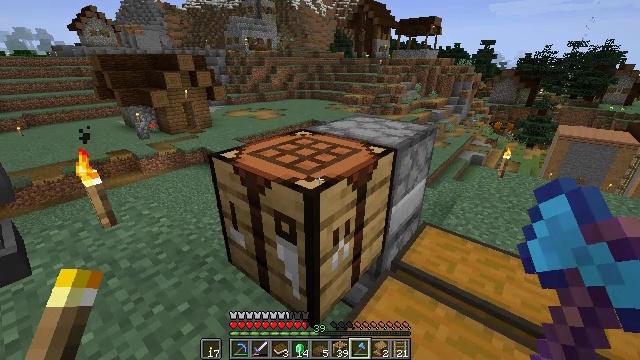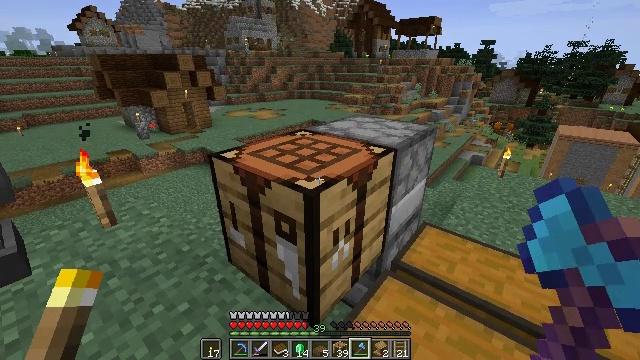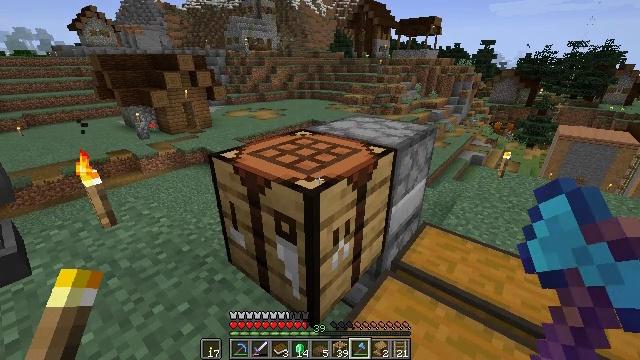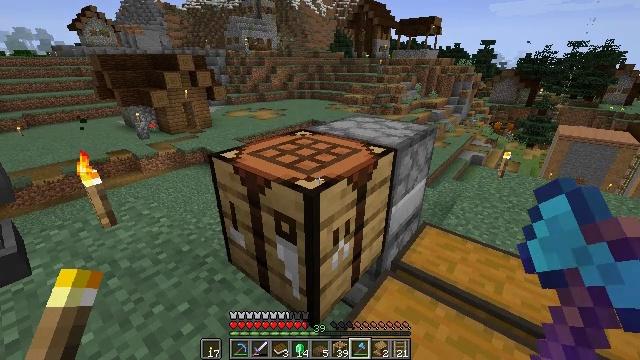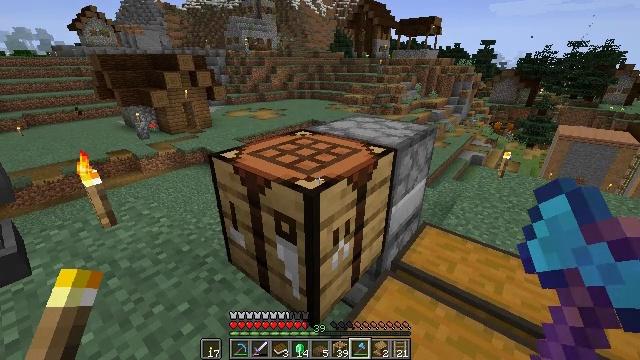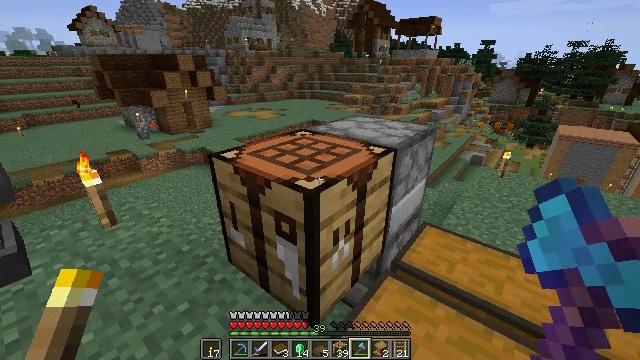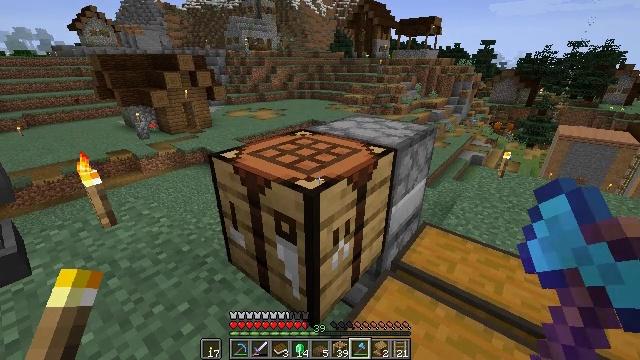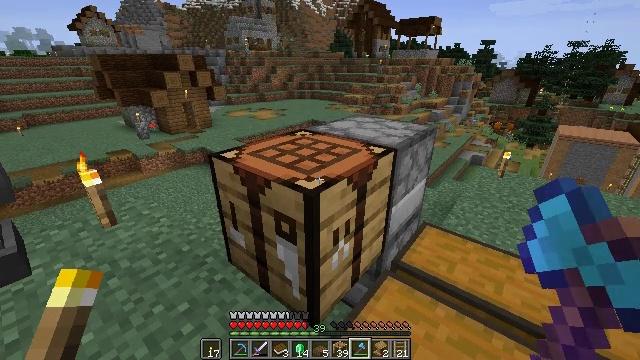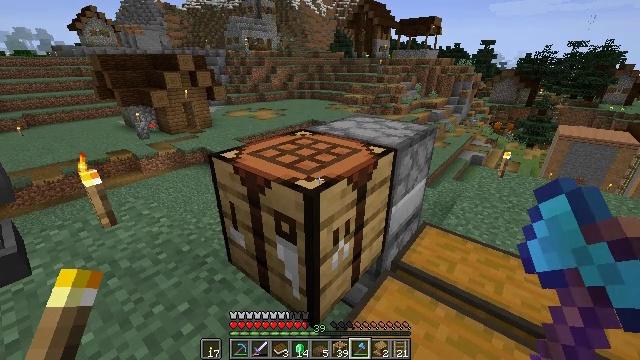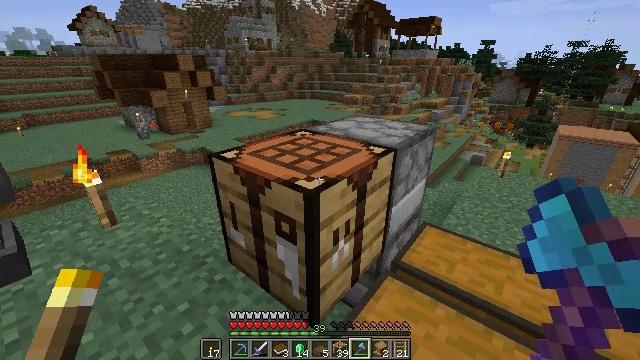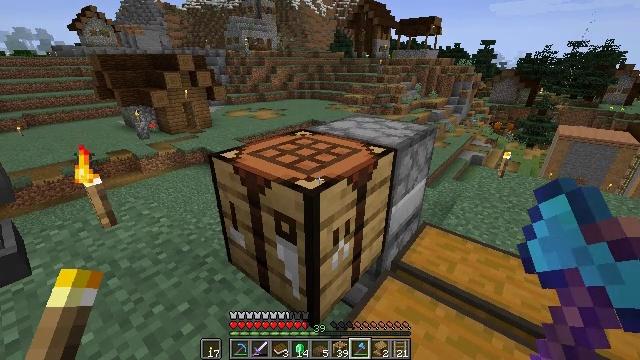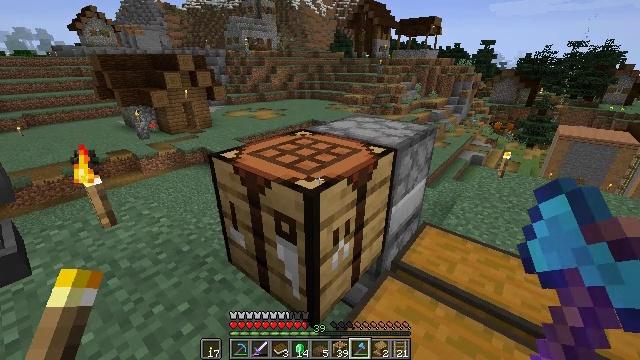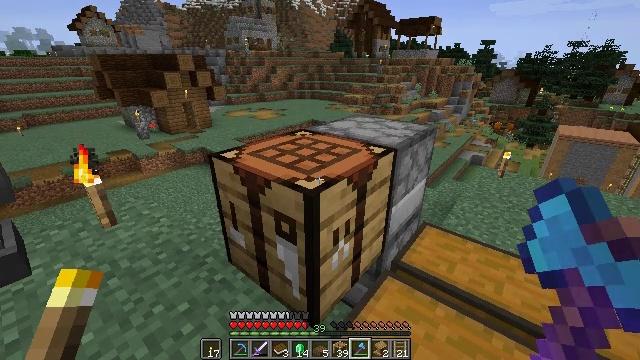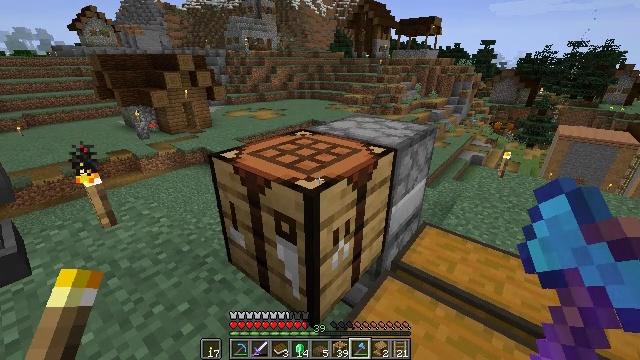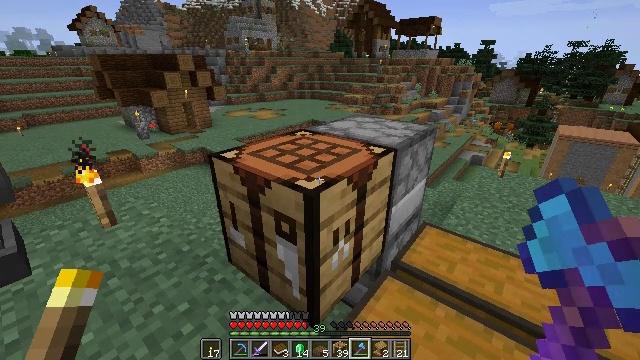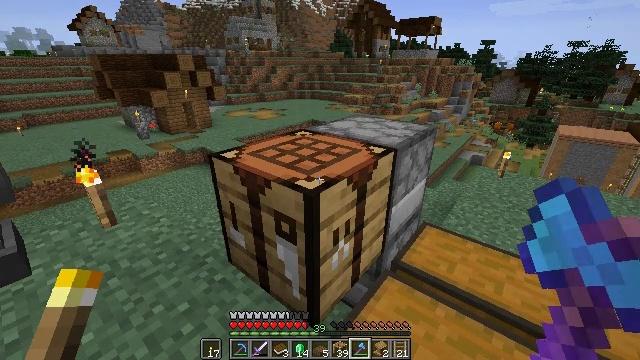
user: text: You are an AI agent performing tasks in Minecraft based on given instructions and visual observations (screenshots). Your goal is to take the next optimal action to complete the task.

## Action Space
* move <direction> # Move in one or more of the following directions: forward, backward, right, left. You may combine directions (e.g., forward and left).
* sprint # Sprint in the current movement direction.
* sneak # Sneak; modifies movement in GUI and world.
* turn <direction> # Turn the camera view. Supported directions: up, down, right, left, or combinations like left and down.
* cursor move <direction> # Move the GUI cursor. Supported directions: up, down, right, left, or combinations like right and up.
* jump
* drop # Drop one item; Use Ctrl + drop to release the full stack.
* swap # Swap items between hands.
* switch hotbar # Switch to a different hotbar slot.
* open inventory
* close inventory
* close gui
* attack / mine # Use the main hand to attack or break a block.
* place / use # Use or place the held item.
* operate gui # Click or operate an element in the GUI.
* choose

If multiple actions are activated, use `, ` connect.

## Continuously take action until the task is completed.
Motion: motion action
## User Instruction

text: Reclaim the spruce slab for later use.
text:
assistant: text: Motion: no_op
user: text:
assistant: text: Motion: no_op
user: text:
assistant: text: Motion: no_op
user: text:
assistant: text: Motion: no_op
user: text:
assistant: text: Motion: no_op
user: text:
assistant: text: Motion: no_op
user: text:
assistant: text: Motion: no_op
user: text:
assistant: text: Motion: no_op
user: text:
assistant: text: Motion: no_op
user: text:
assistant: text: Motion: no_op
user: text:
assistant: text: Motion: no_op
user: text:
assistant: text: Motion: no_op
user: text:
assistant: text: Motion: no_op
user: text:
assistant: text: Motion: no_op
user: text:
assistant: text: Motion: no_op
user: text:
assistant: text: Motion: no_op
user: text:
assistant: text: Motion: no_op
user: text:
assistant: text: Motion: no_op
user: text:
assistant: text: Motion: no_op
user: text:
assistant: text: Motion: no_op
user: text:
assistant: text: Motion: no_op
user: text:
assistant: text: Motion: no_op
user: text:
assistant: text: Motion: no_op
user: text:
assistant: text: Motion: no_op
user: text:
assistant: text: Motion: no_op
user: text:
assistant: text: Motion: no_op
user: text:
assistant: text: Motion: no_op
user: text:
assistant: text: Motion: no_op
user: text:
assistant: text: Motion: no_op
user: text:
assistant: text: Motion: no_op